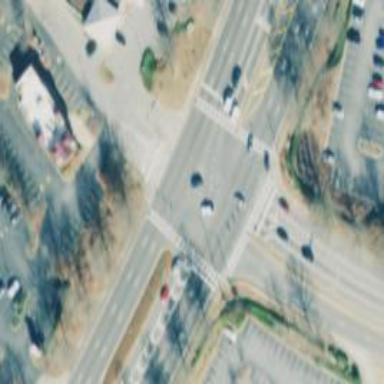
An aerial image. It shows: Zebra crossing on the road.